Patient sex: M
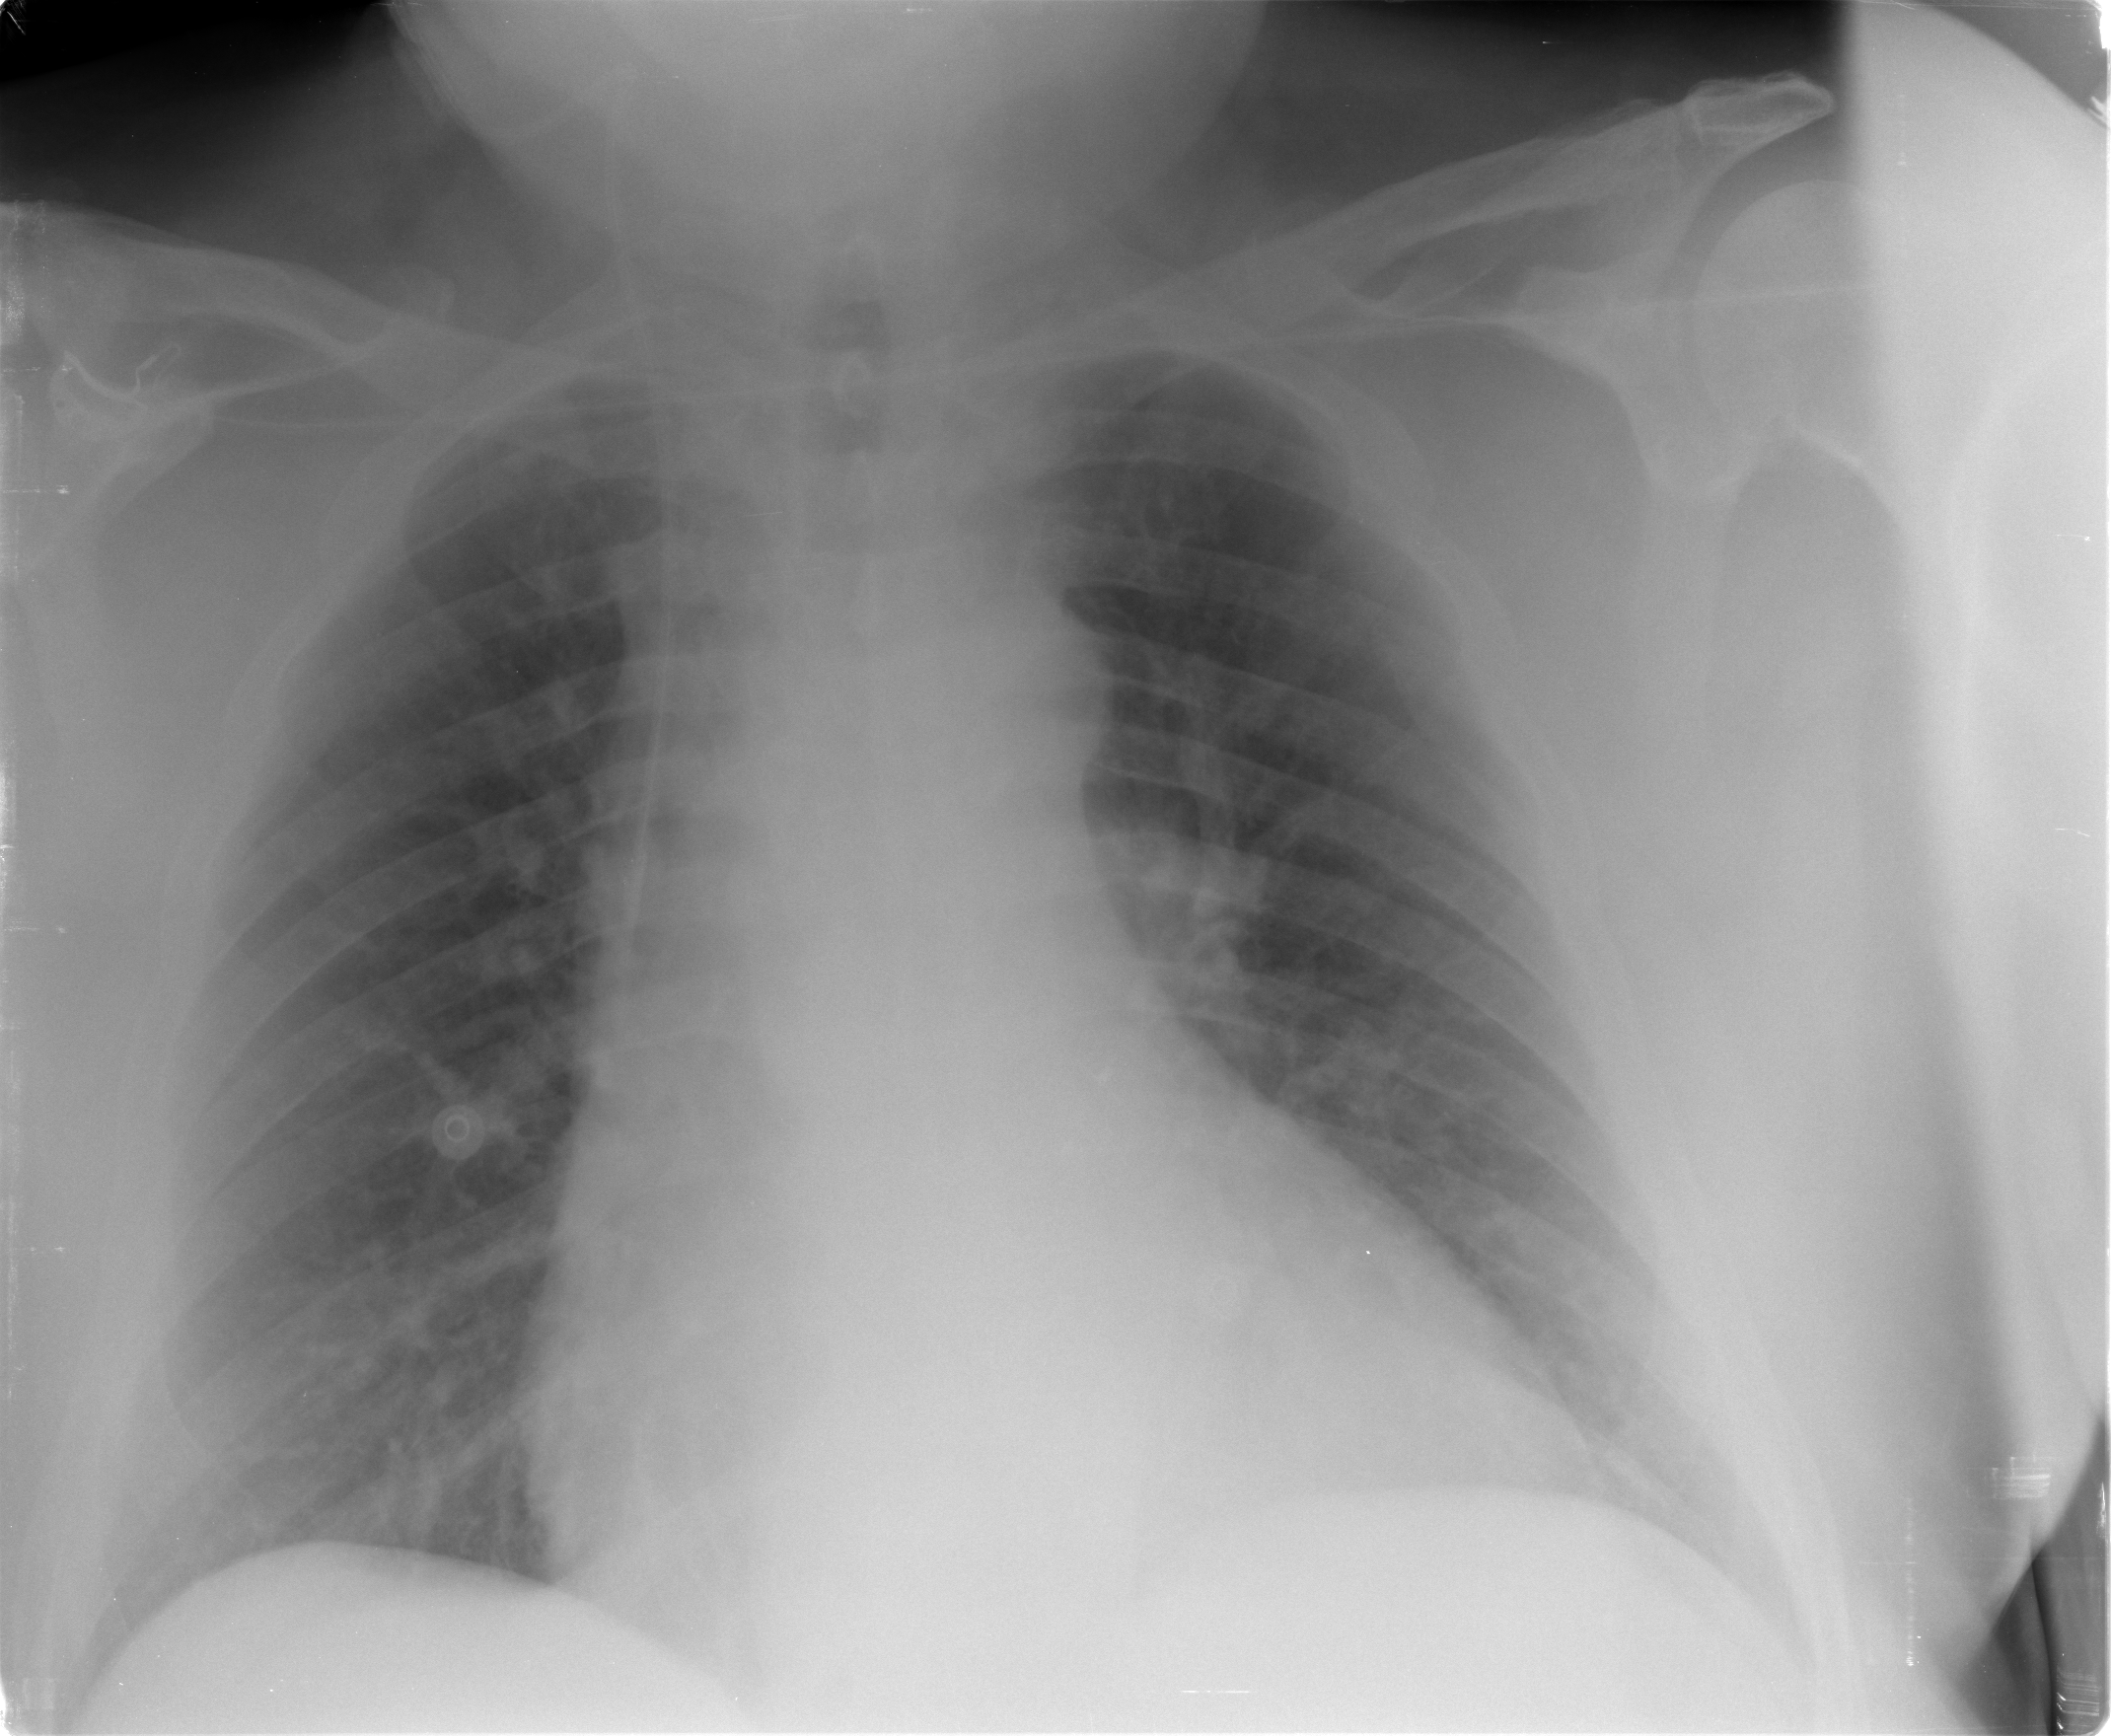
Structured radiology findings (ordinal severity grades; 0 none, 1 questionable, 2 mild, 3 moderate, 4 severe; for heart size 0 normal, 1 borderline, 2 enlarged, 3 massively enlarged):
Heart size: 2
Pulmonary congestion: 2
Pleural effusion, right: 0
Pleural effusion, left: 0
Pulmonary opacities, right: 0
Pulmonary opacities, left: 0
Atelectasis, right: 0
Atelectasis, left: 0